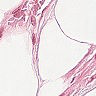
Metastatic tissue present: no